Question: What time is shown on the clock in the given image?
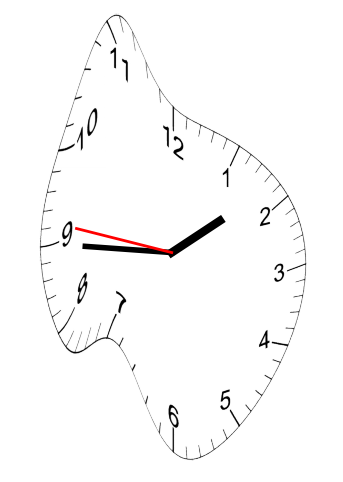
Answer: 01:44:46